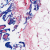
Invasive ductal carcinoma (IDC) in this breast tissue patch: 0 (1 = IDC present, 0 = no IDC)